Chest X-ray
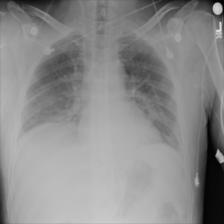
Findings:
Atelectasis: negative
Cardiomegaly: negative
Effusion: negative
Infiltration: negative
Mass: negative
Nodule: negative
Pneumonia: negative
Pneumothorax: negative
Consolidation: negative
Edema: negative
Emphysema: negative
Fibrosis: negative
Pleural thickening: negative
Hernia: negative